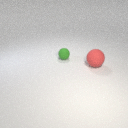
large red rubber sphere in front of small green rubber sphere